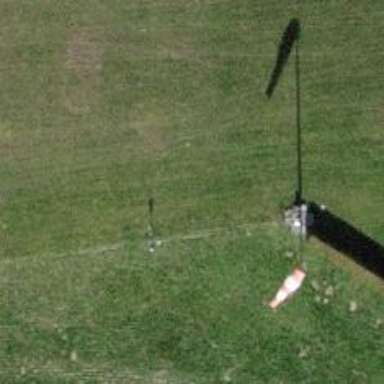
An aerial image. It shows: Windsock at the airport.